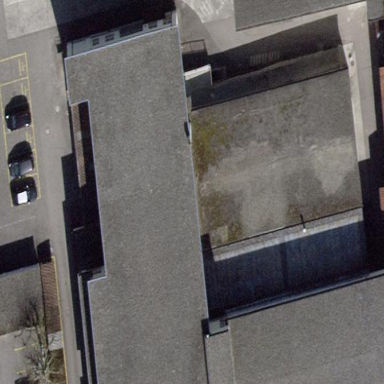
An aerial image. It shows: Commercial building.